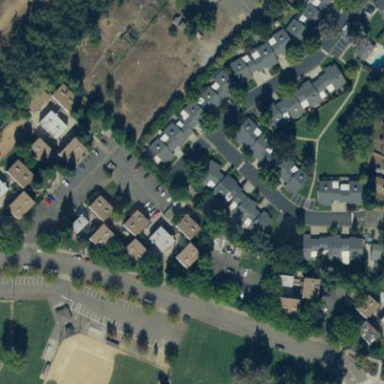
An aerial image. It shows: Residential area with apartments.